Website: walmart
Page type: billing-address
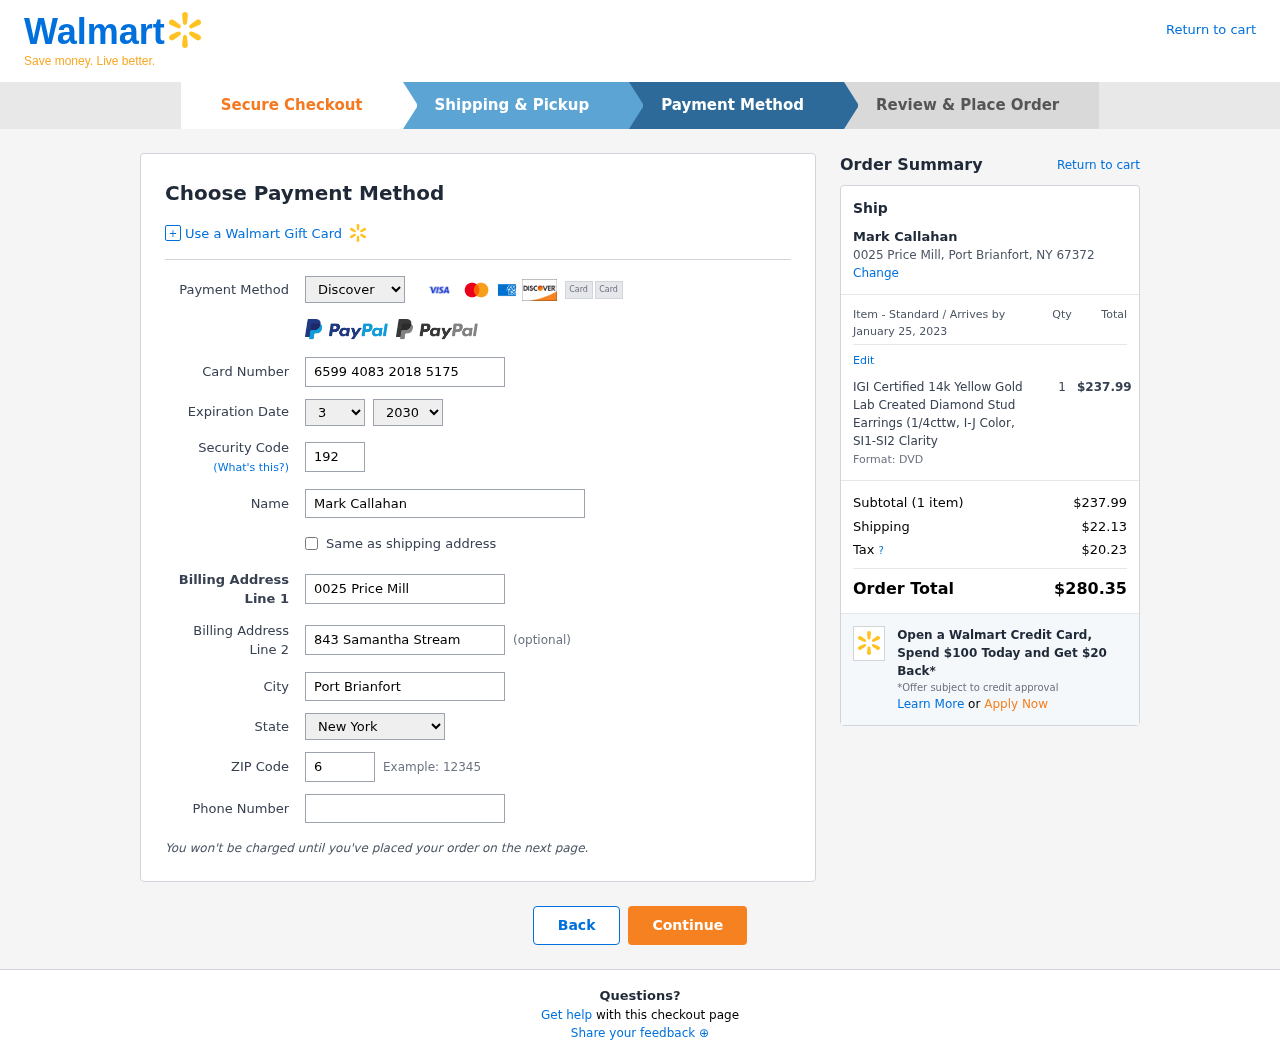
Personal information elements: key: PII_CARD_CVV
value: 192
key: PII_CARD_EXPIRY_MONTH
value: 03
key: PII_CARD_EXPIRY_YEAR
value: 30
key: PII_CARD_NUMBER
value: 6599 4083 2018 5175
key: PII_CARD_TYPE
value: Discover
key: PII_CITY
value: Port Brianfort
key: PII_CITY_STATE_ZIP
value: Port Brianfort, NY 67372
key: PII_FULLNAME
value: Mark Callahan
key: PII_PHONE
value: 6996915111
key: PII_POSTCODE
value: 67372
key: PII_STATE
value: New York
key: PII_STREET
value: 0025 Price Mill
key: PII_STREET2
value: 843 Samantha Stream
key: PII_FULLNAME2
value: Mark Callahan
Product elements: key: PRODUCT1_NAME
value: IGI Certified 14k Yellow Gold Lab Created Diamond Stud Earrings (1/4cttw, I-J Color, SI1-SI2 Clarity
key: PRODUCT1_PRICE
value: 237.99
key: PRODUCT1_QUANTITY
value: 1
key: PRODUCT1_DESC
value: Format: DVD
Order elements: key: ORDER_DELIVERY_DATE
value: January 25, 2023
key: ORDER_NUM_ITEMS
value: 1
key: ORDER_SUBTOTAL
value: $237.99
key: ORDER_SHIPPING_COST
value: $22.13
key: ORDER_TAX
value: $20.23
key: ORDER_TOTAL
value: $280.35